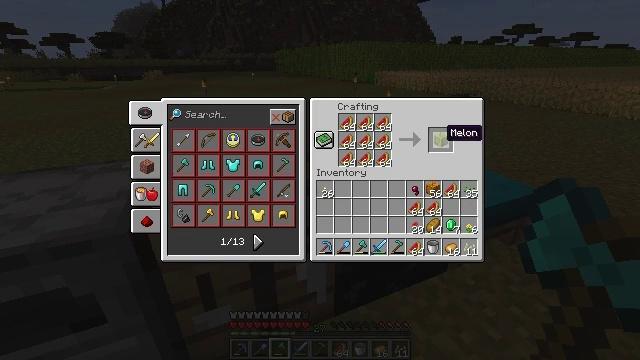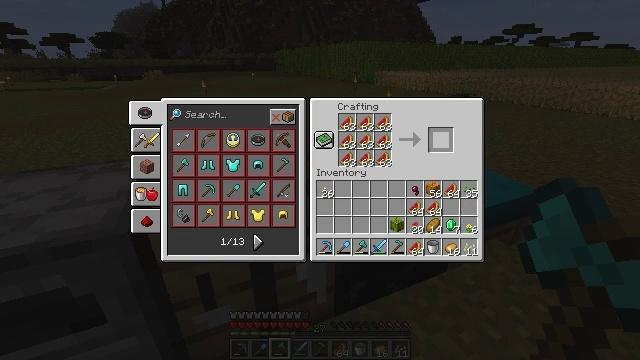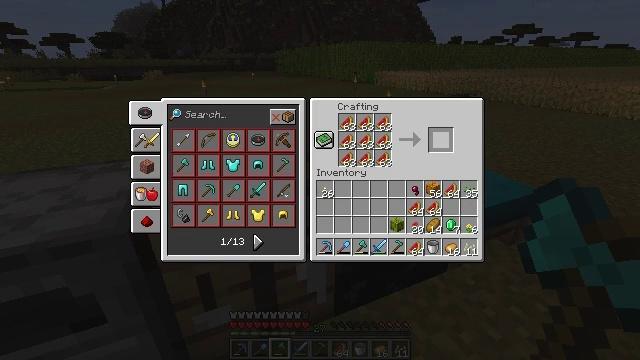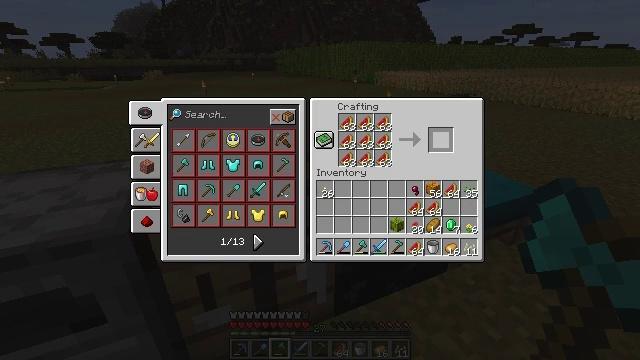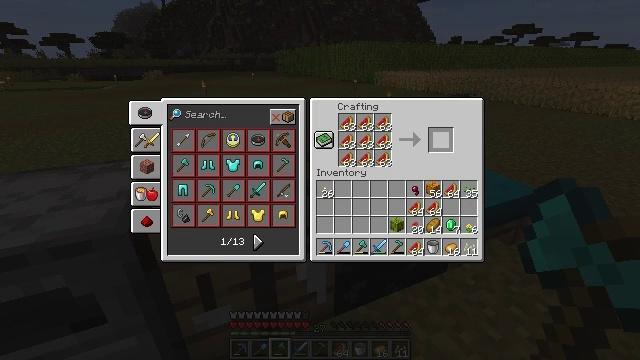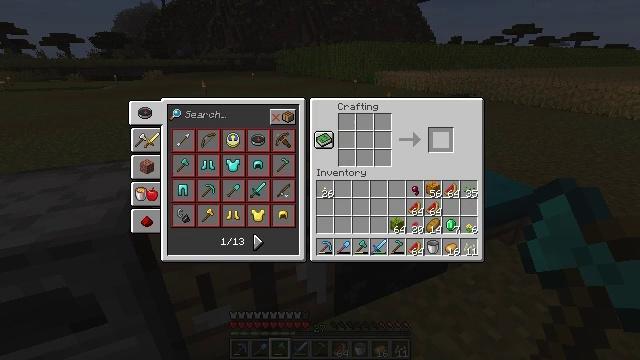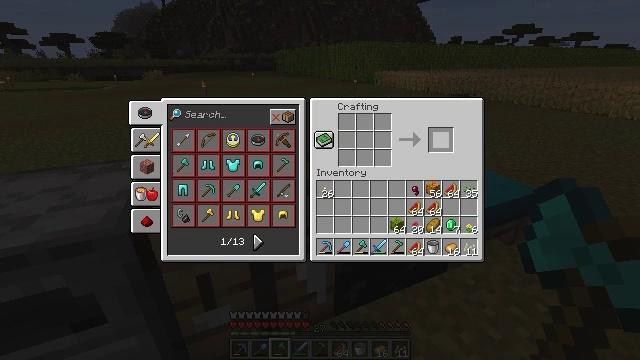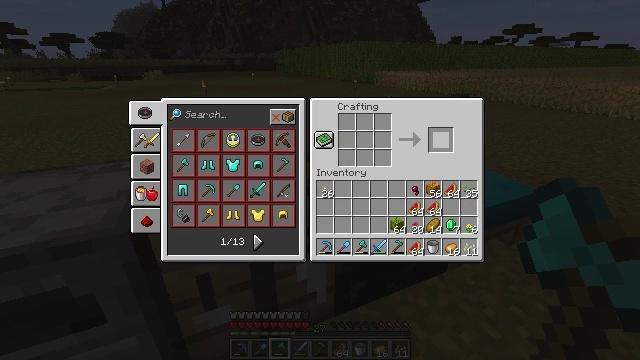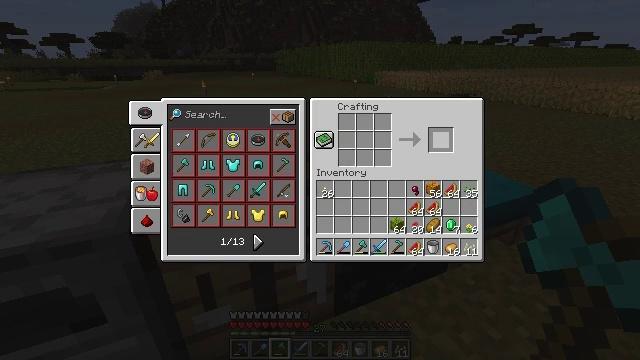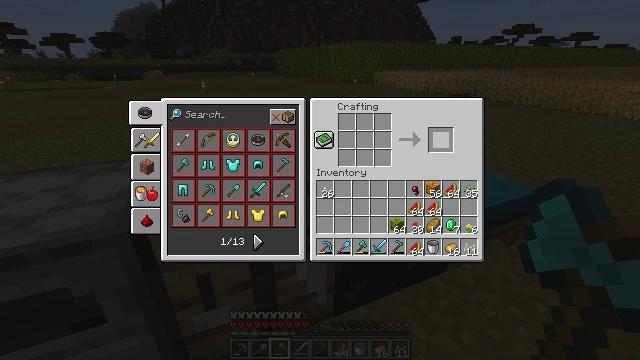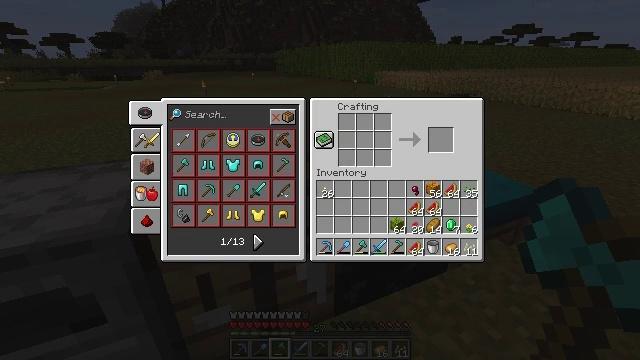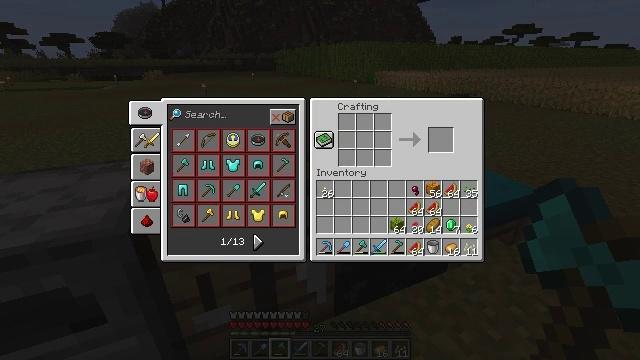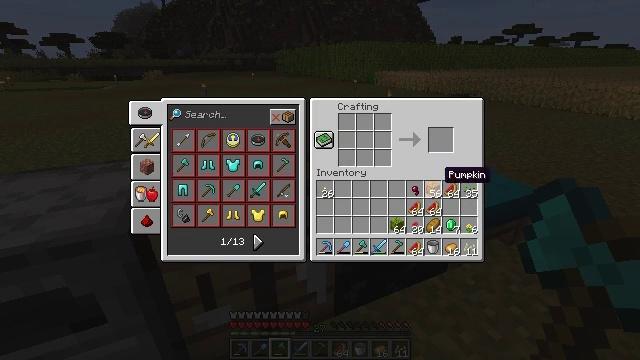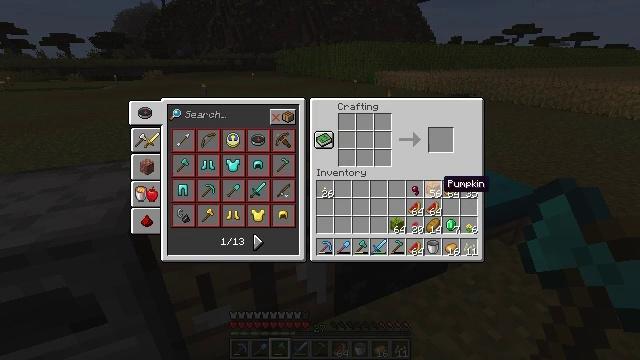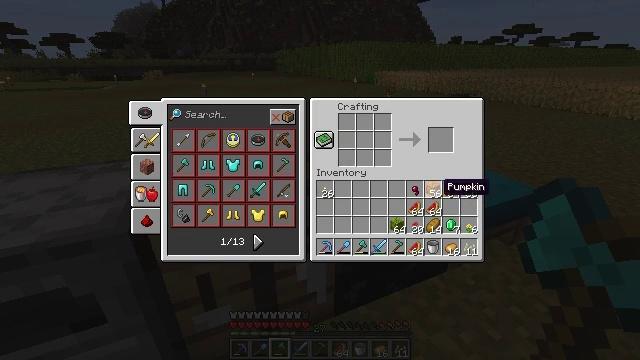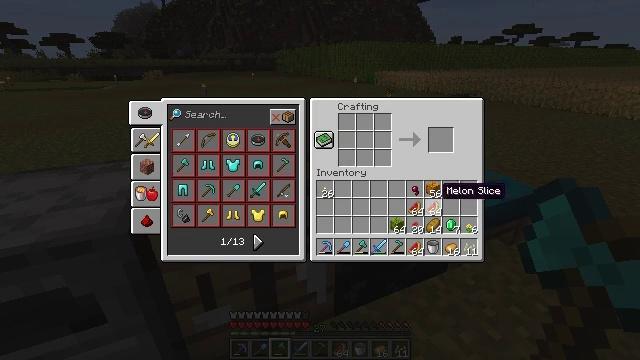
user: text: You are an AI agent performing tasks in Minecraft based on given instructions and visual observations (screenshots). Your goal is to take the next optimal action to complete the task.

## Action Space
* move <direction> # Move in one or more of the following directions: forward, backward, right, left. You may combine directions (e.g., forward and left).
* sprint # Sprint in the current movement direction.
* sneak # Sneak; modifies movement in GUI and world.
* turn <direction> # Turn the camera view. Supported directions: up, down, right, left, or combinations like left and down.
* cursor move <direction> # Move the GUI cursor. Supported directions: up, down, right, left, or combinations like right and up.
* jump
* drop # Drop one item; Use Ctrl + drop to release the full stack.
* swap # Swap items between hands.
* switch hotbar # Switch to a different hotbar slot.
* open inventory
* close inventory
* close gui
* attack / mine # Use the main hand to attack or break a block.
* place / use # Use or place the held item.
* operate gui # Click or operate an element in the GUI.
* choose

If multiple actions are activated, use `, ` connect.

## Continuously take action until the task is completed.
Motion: motion action
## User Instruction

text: Interact with the crafting table to obtain the melon.
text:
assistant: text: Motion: sneak, operate gui
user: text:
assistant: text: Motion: sneak, operate gui
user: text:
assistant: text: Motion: sneak, operate gui
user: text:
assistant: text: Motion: sneak, operate gui
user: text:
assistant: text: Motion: sneak
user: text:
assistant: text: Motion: sneak
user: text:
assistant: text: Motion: sneak
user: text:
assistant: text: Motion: sneak
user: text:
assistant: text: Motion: sneak
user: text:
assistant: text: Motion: sneak, cursor move down
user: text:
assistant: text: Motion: sneak, cursor move down
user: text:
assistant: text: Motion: sneak, cursor move down
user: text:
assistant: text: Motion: sneak, cursor move down
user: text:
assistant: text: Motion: no_op
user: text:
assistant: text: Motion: no_op
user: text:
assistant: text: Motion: no_op
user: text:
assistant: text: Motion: no_op
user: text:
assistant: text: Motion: no_op
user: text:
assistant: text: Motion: no_op
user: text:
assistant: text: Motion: no_op
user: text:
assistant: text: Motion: no_op
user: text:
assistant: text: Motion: no_op
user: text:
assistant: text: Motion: no_op
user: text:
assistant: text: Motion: no_op
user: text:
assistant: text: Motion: no_op
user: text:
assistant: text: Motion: no_op
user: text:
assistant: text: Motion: no_op
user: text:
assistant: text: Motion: operate gui
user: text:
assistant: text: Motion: operate gui
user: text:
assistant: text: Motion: operate gui